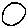
Label: circle